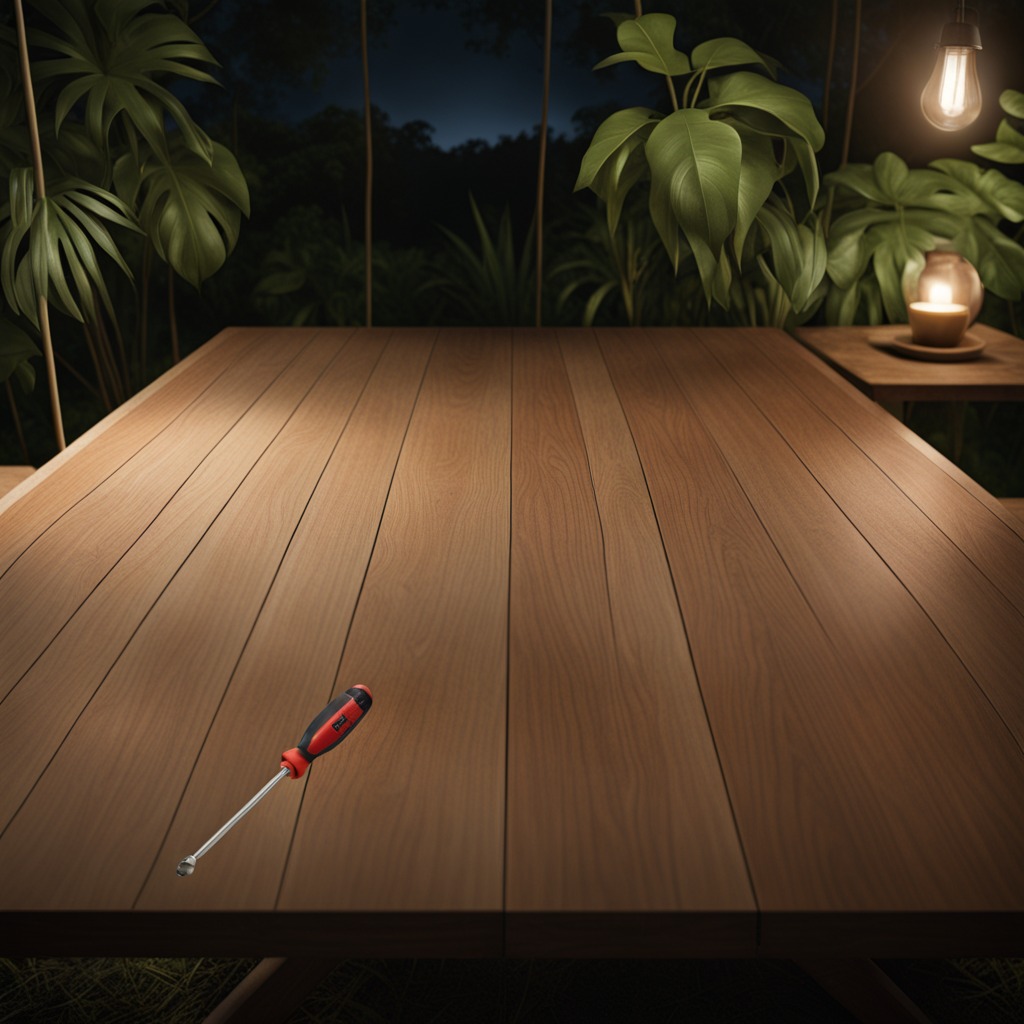
A screwdriver is lying on the wooden table.